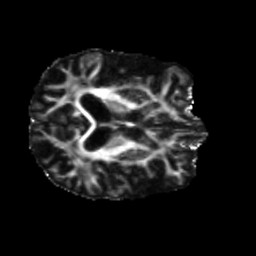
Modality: FA
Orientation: axial
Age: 58
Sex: male
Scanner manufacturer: siemens
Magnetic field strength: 3 T
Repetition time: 5.25 s
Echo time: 0.08 s